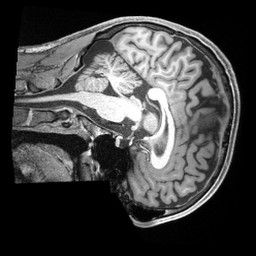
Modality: T1w
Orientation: sagittal
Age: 24
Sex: male
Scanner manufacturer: siemens
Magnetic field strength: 3 T
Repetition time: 2.4 s
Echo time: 0.00226 s